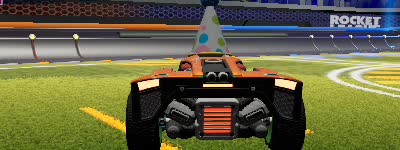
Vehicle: breakout